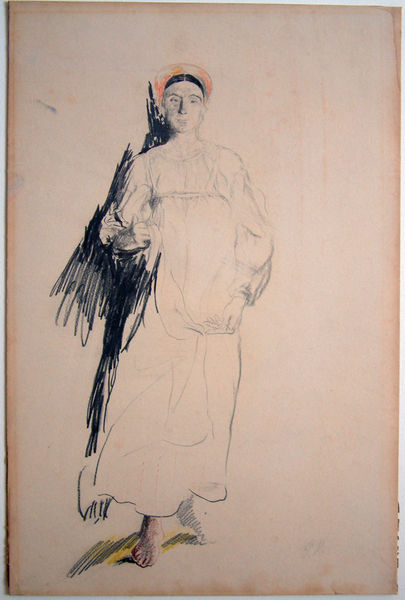
Titel: Peasant Girl Standing, Peasant Girl Standing
Künstler: Filipp Andreevich Maliavin
Standort: Amherst (Massachusetts, USA)
Institution: Mead Art Museum, Amherst College
Schlagwörter: blue, hands, hat, priest, red, white, black, dark, dress, face, hair, lady, nose, portrait, robe, woman, yellow, maid, pink, servant, hand, man, girl, head, orange, young, costume, eyes, feet, flat, drawing, paper, shadow, bonnet, mouth, scarf, line, sketch, walking, saint, pen, smile, abstract, smiling, arms, clothes, neck, ink, walk, art, ground, foot, pastel, pencil, lines, apron, cloth, figure, chalk, shading, crayon, shadows, colour, minimal, paint, space, run, heat, carrying, maria, mary, clothing, page, jug, standing, realistic, angle, scribble, halo, unfinished, lonely, incomplete, negative space, shades, barefoot, real, hed, brunette, headdress, cloths, marie, nun, contour, scan, penci, line drawing, marker, blank space, hot, head scarf, bear feat, bear feet, beer feet, chald, oragne, jog